Question: This is my input.
'''
df <- data.frame(n1 = c("A1", "A1", "A1", "A1", "A1", "A1", "A1"),
n2 = c("B", "B", "B", "B", "C", "C", "C"),
n3 = c("D", "D", "E", "E", "F", "G", "H"),
n4 = c("I", "J", "K", "L", "M", "N", "O"),
n5 = c(1:7),
n6 = c(1:7),
n7 = c(1:7))
library(dplyr)
df <- split(df, df$n3)
df <- lapply(df, function(x) {
out <- x %>%
group_by() %>%
summarise(n1 = "",
n2 = "",
n3 = paste0(unique(n3), " Total"),
n4 = "",
n5 = sum(n5, na.rm = T),
n6 = sum(n6, na.rm = T),
n7 = sum(n7, na.rm = T)) %>%
ungroup()
bind_rows(x, out)
})
df <- do.call("rbind", df)
'''
I want to my output like this picture in here. But with my code, it will sum and total groups in each of columns.

How can I sum rows at once with groups of column n1, n2, n3?
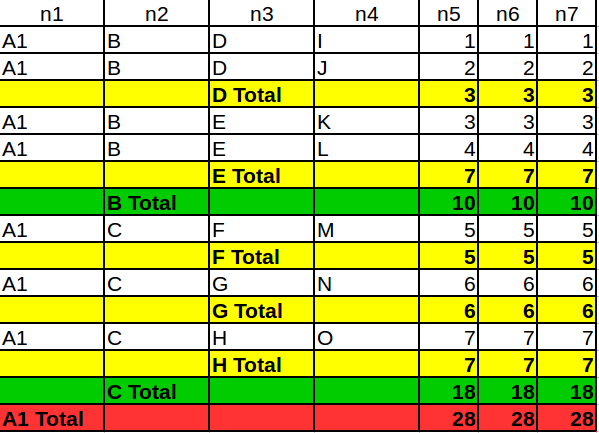
Answer: A solution using 'dplyr'.
'''
# Create example data frame
df <- data.frame(n1 = c("A1", "A1", "A1", "A1", "A1", "A1", "A1"),
n2 = c("B", "B", "B", "B", "C", "C", "C"),
n3 = c("D", "D", "E", "E", "F", "G", "H"),
n4 = c("I", "J", "K", "L", "M", "N", "O"),
n5 = c(1:7),
n6 = c(1:7),
n7 = c(1:7),
stringsAsFactors = FALSE)
library(dplyr)
df2 <- df %>%
group_by(n1, n2, n3) %>%
summarise_at(vars(n5, n6, n7), funs(sum(.))) %>%
mutate(n3 = paste(n3, "Total", sep = " ")) %>%
bind_rows(df) %>%
arrange(n1, n2, n3)
df3 <- df %>%
group_by(n1, n2) %>%
summarise_at(vars(n5, n6, n7), funs(sum(.))) %>%
mutate(n2 = paste(n2, "Total")) %>%
bind_rows(df2) %>%
arrange(n1, n2)
df4 <- df %>%
group_by(n1) %>%
summarise_at(vars(n5, n6, n7), funs(sum(.))) %>%
mutate(n1 = paste(n1, "Total")) %>%
bind_rows(df3) %>%
arrange(n1) %>%
mutate_all(funs(replace(., is.na(.), ""))) %>%
mutate_at(vars(n1, n2), funs(ifelse(grepl("Total", n3), "", .))) %>%
mutate(n1 = ifelse(grepl("Total", n2), "", n1)) %>%
select(colnames(df))
df4
# # A tibble: 15 x 7
# n1 n2 n3 n4 n5 n6 n7
# <chr> <chr> <chr> <chr> <chr> <chr> <chr>
# 1 A1 B D I 1 1 1
# 2 A1 B D J 2 2 2
# 3 D Total 3 3 3
# 4 A1 B E K 3 3 3
# 5 A1 B E L 4 4 4
# 6 E Total 7 7 7
# 7 B Total 10 10 10
# 8 A1 C F M 5 5 5
# 9 F Total 5 5 5
# 10 A1 C G N 6 6 6
# 11 G Total 6 6 6
# 12 A1 C H O 7 7 7
# 13 H Total 7 7 7
# 14 C Total 18 18 18
# 15 A1 Total 28 28 28
'''